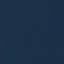
Land use / land cover class: SeaLake